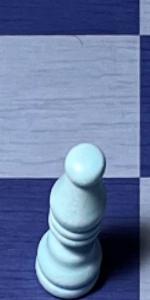
Label: Bishop_White